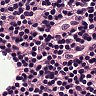
Metastatic tissue present: no